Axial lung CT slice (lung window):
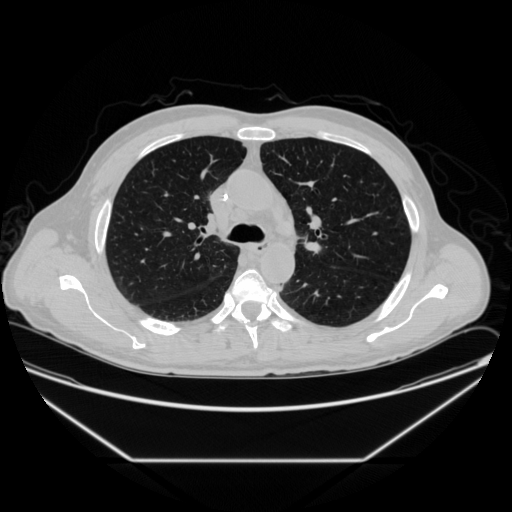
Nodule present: no